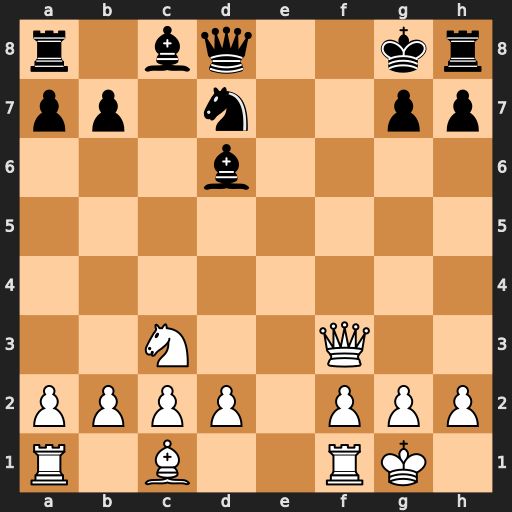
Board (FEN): r1bq2kr/pp1n2pp/3b4/8/8/2N2Q2/PPPP1PPP/R1B2RK1
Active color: w
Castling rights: -
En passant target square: -
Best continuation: Qd5+ Kf8 Qxd6+